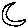
Label: moon